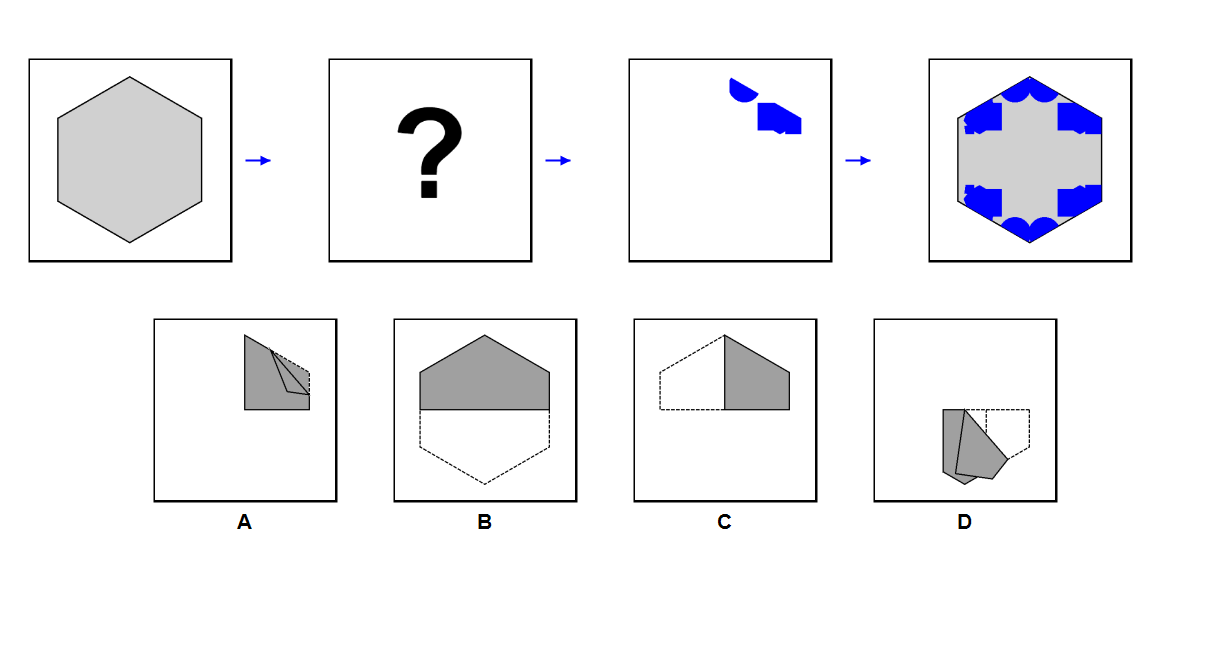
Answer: D